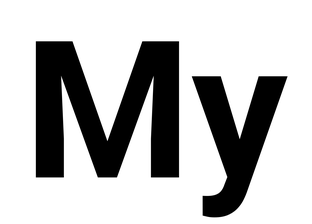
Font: Roboto_Bold